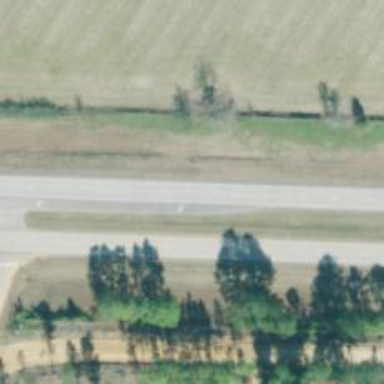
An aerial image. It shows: Trunk highway that is also expressway with dual carriageway.